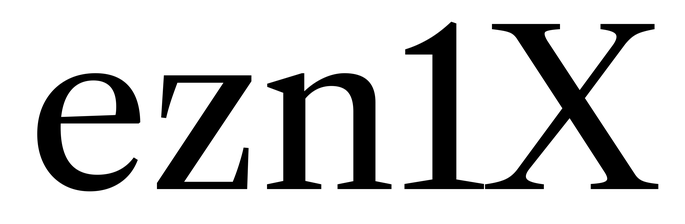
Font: LibreCaslonText_Regular